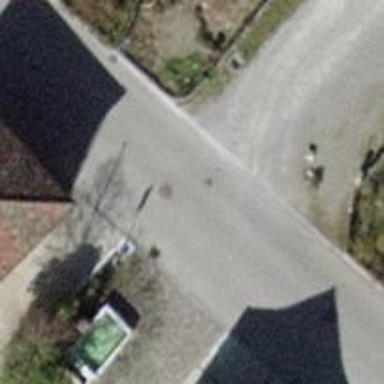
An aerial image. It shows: Residential road with asphalt surface and no sidewalk.